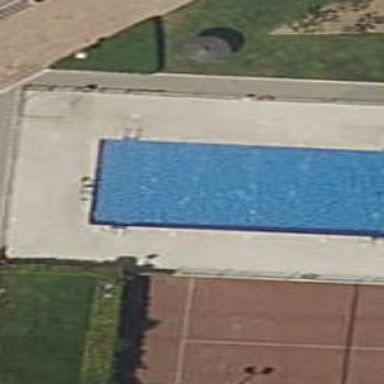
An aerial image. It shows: Swimming pool located in leisure land.